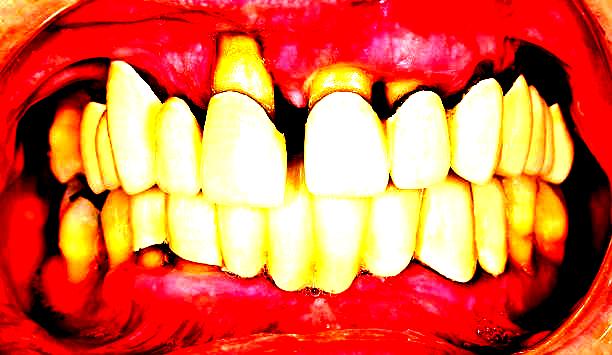
Condition: Calculus